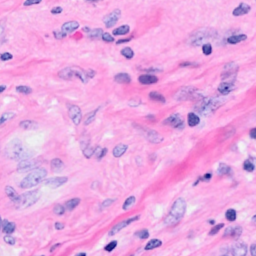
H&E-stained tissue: Breast